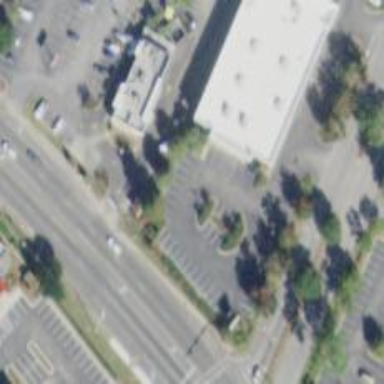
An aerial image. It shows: Parking space.